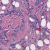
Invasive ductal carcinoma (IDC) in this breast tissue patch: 1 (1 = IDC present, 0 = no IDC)